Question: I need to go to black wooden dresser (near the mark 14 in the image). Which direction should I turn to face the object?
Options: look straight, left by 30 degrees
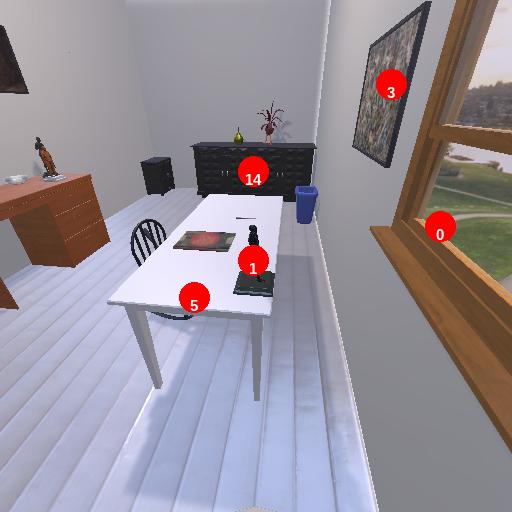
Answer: look straight